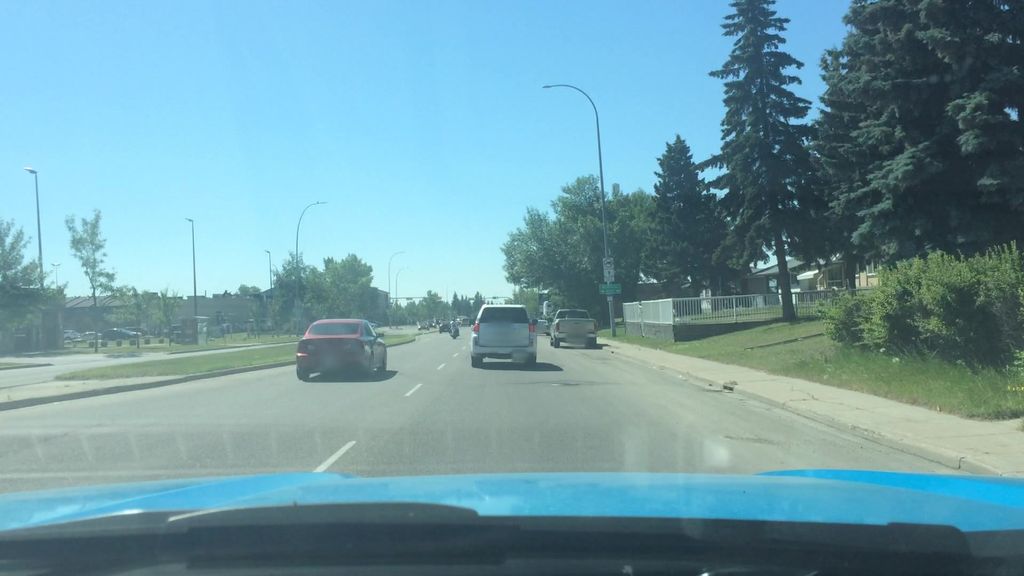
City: calgary